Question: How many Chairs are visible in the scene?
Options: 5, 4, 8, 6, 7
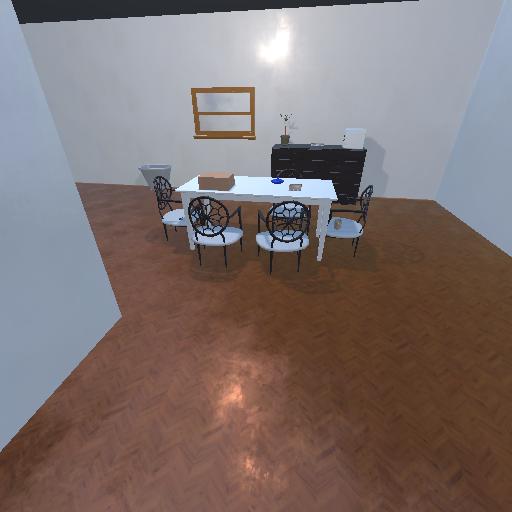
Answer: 5